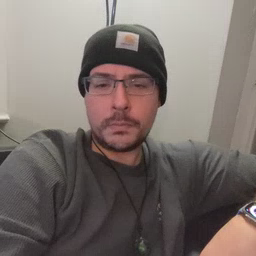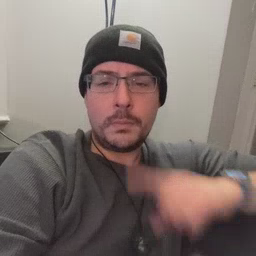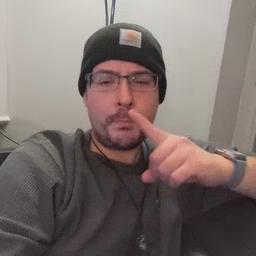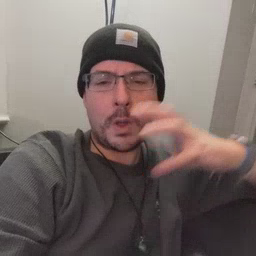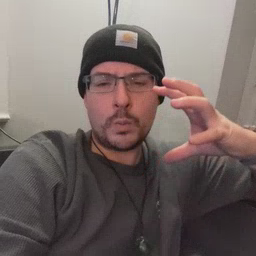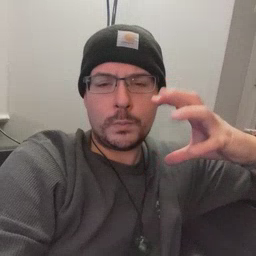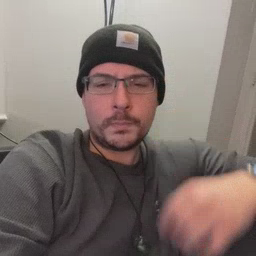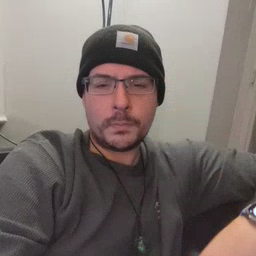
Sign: balloon